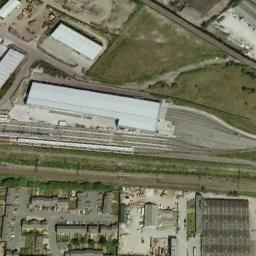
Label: railway_station